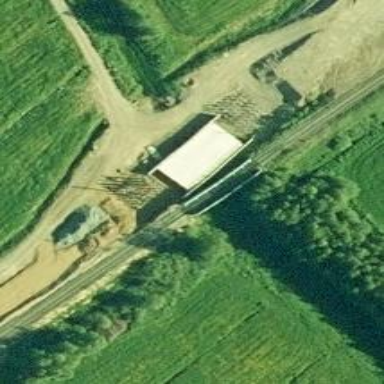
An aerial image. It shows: Abandoned railway with continuous electrified contact line.